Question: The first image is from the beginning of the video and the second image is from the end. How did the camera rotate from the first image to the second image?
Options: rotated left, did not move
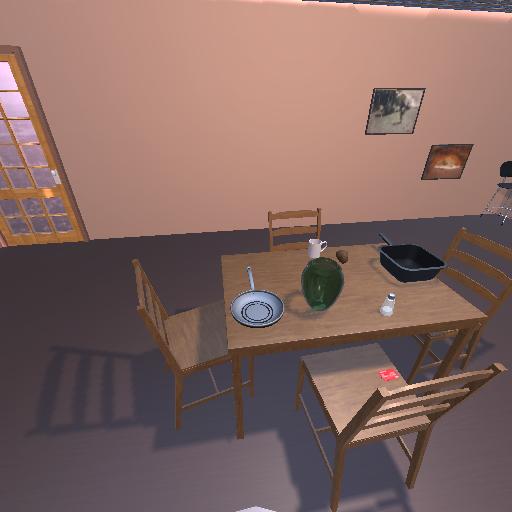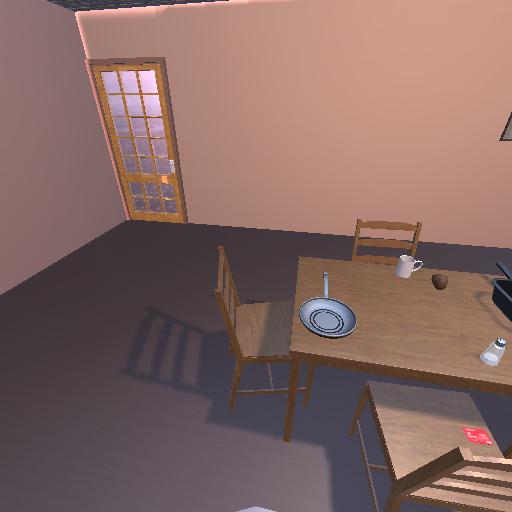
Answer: rotated left